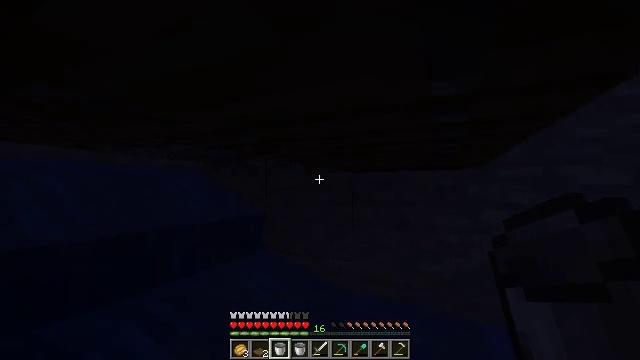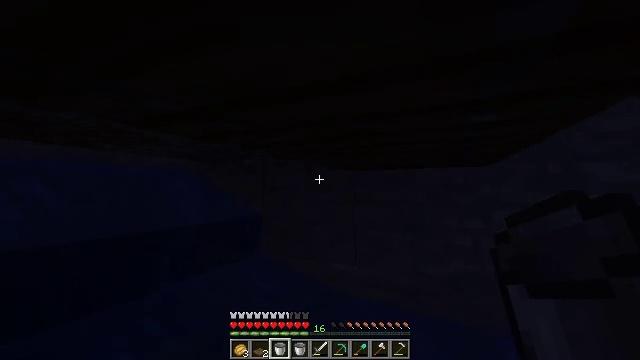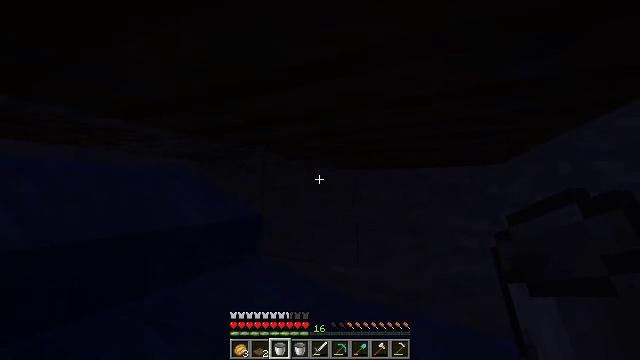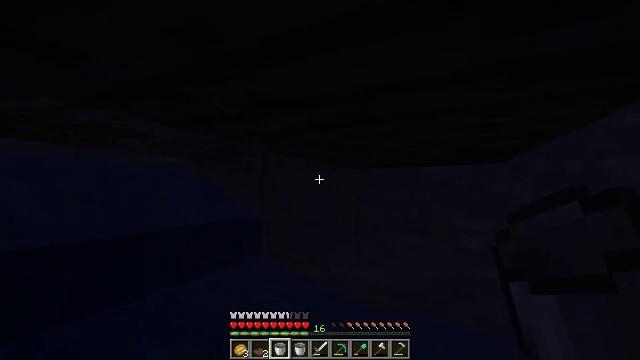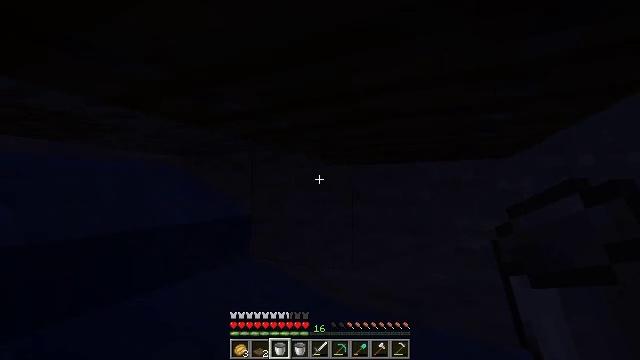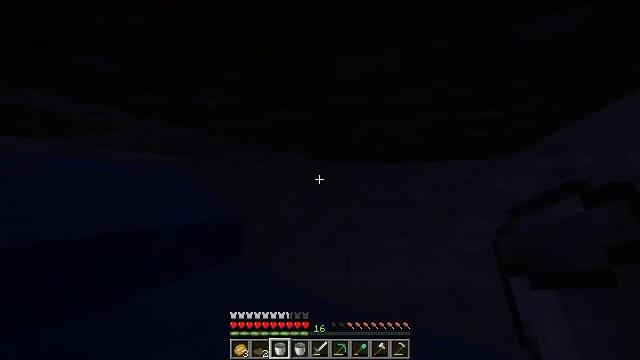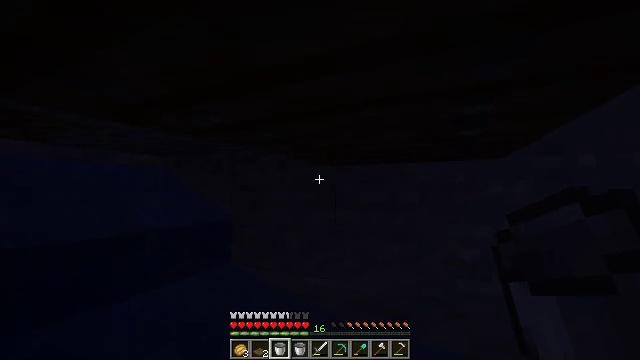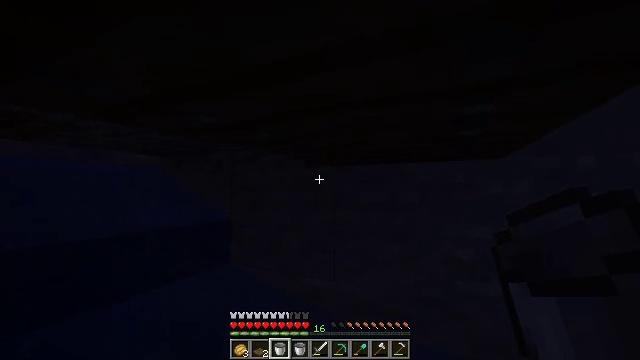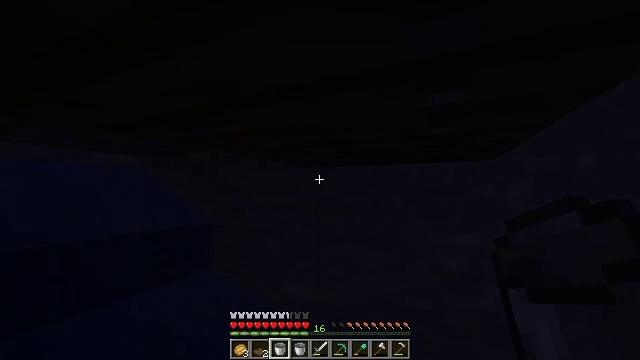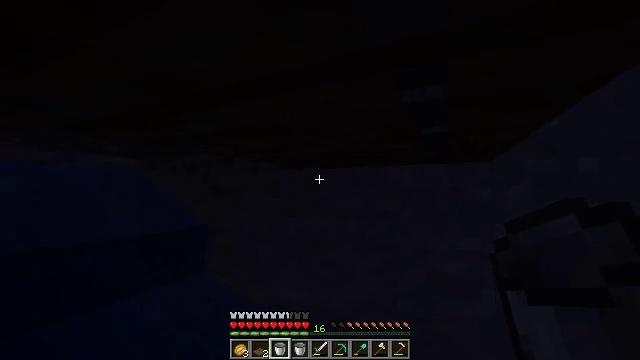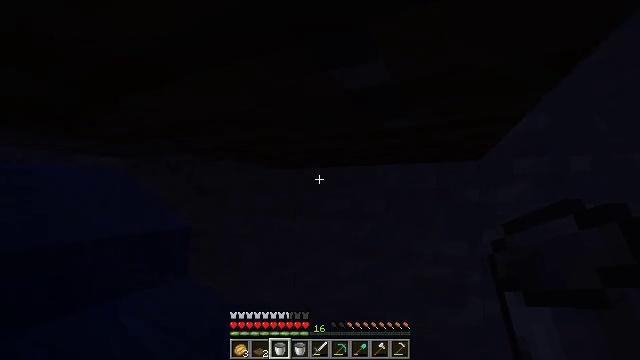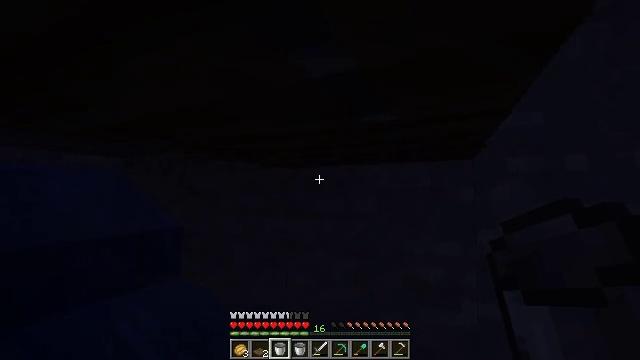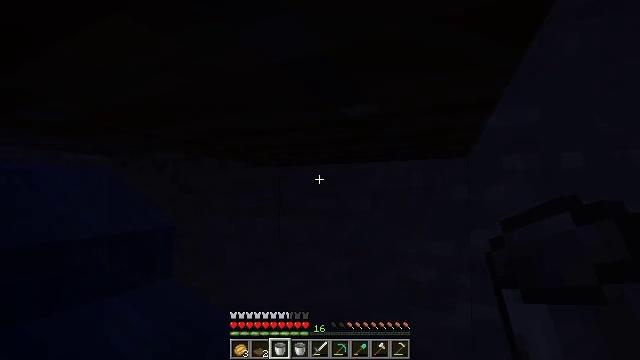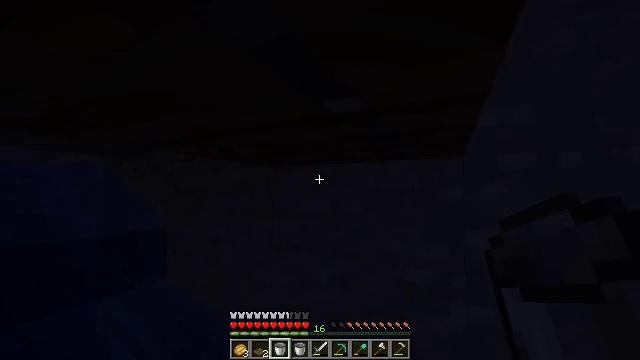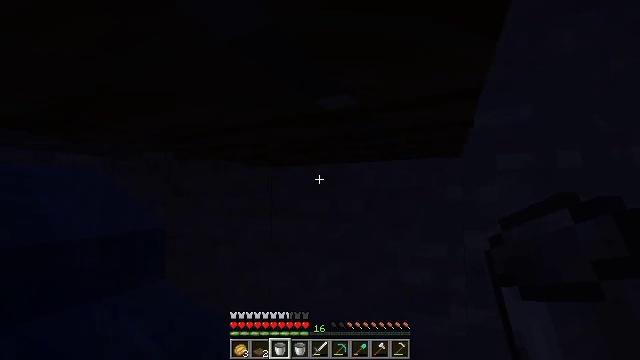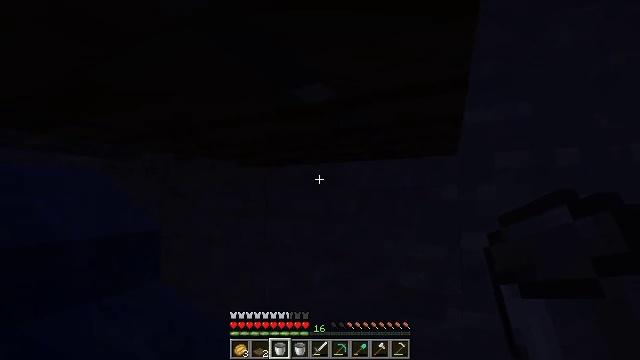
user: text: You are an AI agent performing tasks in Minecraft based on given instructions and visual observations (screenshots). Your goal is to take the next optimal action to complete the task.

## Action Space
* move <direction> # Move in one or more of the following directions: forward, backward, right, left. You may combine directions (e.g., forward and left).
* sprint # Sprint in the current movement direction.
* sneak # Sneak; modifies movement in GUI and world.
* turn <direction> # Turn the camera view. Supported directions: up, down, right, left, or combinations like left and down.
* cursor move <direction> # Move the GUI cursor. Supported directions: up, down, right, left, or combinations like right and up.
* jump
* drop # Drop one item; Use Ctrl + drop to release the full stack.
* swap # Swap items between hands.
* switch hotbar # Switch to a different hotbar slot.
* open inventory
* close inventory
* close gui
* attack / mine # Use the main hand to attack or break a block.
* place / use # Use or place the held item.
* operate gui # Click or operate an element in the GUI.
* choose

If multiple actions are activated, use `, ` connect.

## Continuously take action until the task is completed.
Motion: motion action
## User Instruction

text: Collect the spruce trapdoor from its position.
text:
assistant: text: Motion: move forward
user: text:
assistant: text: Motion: move forward
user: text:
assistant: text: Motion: move forward and move right
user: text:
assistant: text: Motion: move forward and move right
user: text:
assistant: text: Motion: move forward and move right
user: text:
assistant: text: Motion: move forward and move right
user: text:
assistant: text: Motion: move forward and move right
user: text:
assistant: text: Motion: move forward and move right
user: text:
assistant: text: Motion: move right
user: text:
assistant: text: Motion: no_op
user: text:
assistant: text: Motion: no_op
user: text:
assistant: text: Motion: no_op
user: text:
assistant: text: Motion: no_op
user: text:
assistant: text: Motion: no_op
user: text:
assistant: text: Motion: no_op
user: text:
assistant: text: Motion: no_op
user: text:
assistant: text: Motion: no_op
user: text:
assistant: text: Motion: no_op
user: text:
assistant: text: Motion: no_op
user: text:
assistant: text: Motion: no_op
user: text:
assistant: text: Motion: turn left
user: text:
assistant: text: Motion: no_op
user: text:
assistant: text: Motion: no_op
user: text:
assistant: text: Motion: no_op
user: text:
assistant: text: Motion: no_op
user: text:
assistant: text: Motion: no_op
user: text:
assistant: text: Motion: no_op
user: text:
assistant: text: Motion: no_op
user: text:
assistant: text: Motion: no_op
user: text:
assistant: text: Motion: no_op